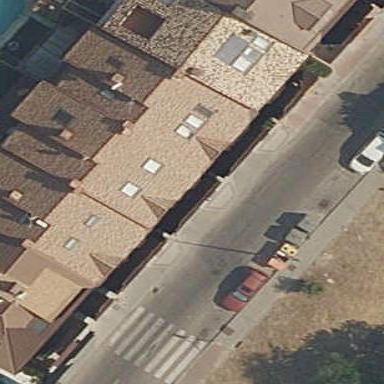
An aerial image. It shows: Terrace building.